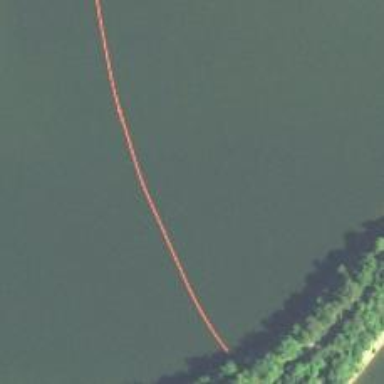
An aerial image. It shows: Floating barrier on the waterway.